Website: bh-photo
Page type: account-dashboard
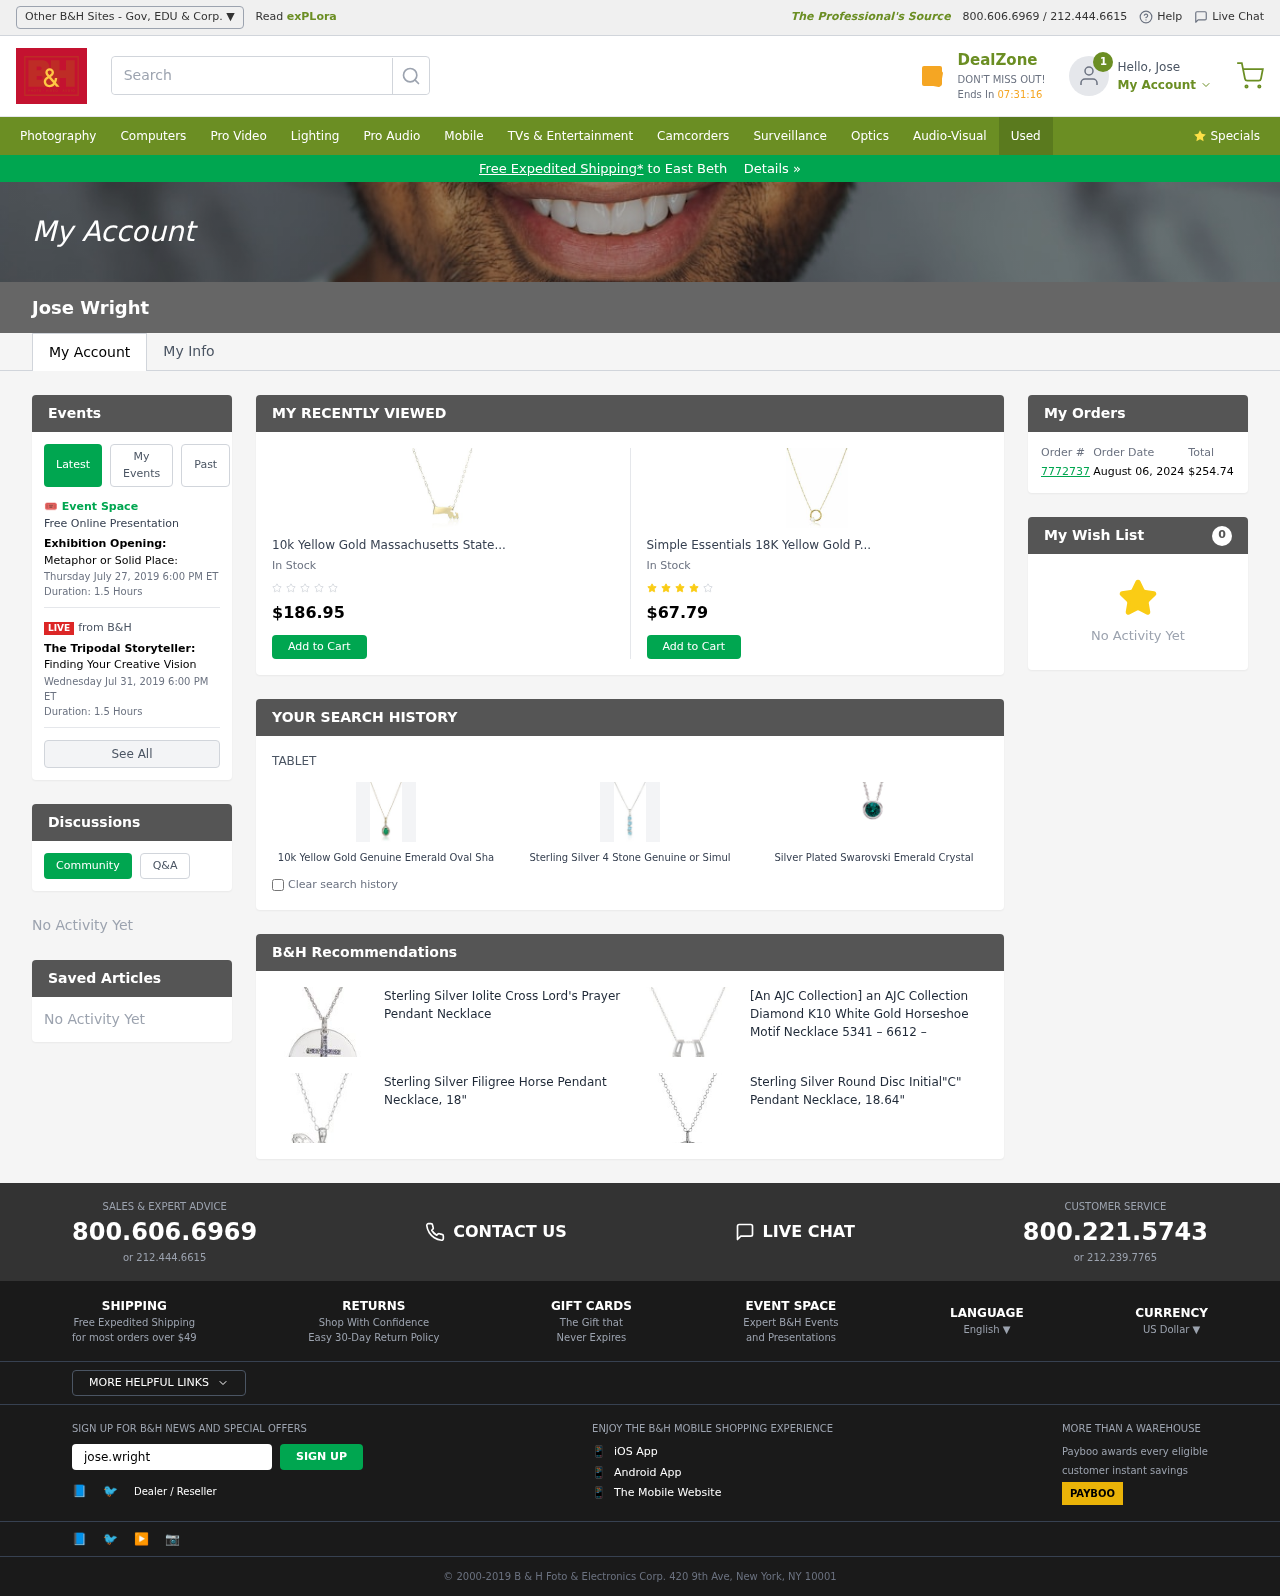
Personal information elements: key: PII_CITY
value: East Beth
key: PII_EMAIL
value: jose.wright@hotmail.com
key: PII_FIRSTNAME
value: Jose
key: PII_FULLNAME
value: Jose Wright
Product elements: key: PRODUCT1_NAME
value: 10k Yellow Gold Massachusetts State Pendant Necklace, 16"+2" Extender
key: PRODUCT1_PRICE
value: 186.95
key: PRODUCT2_NAME
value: Simple Essentials 18K Yellow Gold Plated Sterling Silver Freshwater Pearl Fashion Necklace
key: PRODUCT2_PRICE
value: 67.79
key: PRODUCT3_NAME
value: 10k Yellow Gold Genuine Emerald Oval Shape with White Diamond Accent Pendant Necklace (1/10cttw, I-J
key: PRODUCT4_NAME
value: Sterling Silver 4 Stone Genuine or Simulated Gemstone Pendant Necklace 46cm
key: PRODUCT5_NAME
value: Silver Plated Swarovski Emerald Crystal Birthstone Pendant Necklace (May)
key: PRODUCT6_NAME
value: Sterling Silver Iolite Cross Lord's Prayer Pendant Necklace
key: PRODUCT7_NAME
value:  [An AJC Collection] an AJC Collection Diamond K10 White Gold Horseshoe Motif Necklace 5341 – 6612 –
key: PRODUCT8_NAME
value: Sterling Silver Filigree Horse Pendant Necklace, 18"
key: PRODUCT9_NAME
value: Sterling Silver Round Disc Initial"C" Pendant Necklace, 18.64"
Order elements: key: ORDER_ID
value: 7772737
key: ORDER_DATE
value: August 06, 2024
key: ORDER_TOTAL
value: $254.74
Other elements: key: WISHLIST_COUNT
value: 0